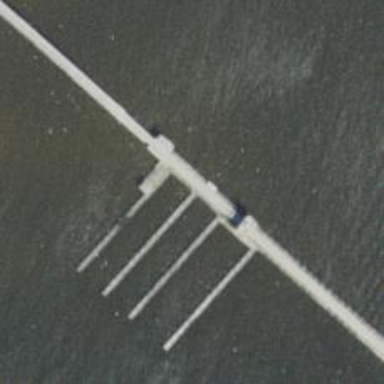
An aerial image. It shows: Pier with mooring facilities.